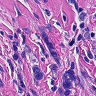
Metastatic tissue present: yes